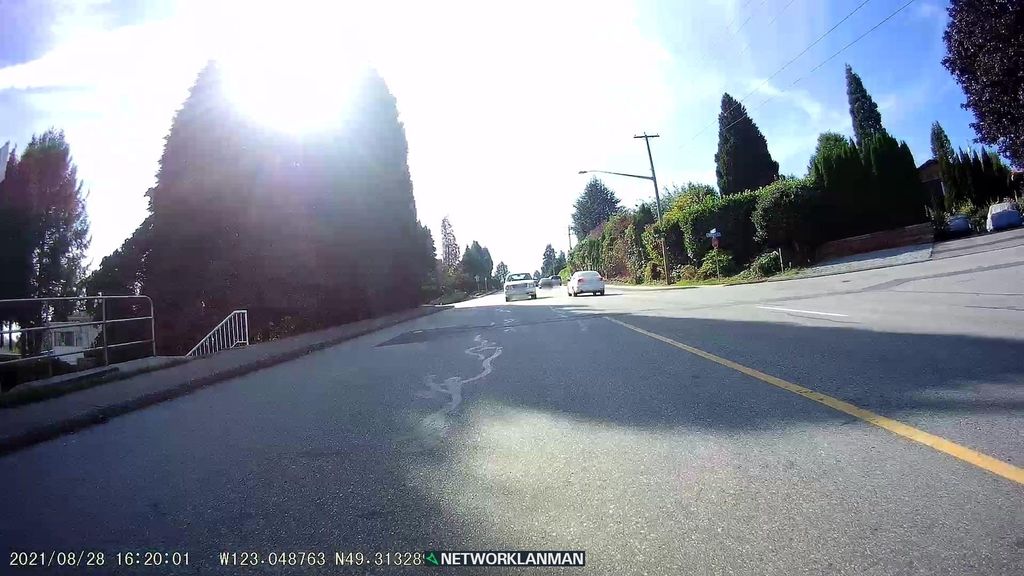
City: vancouver